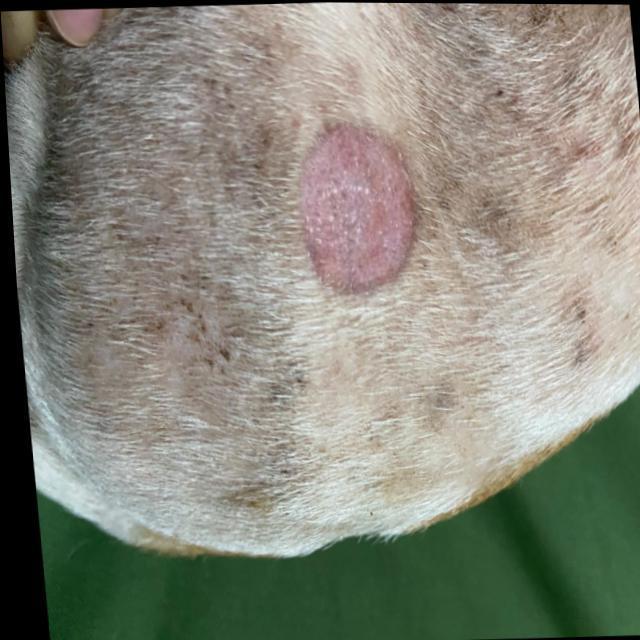
Canine ringworm (Dermatophytosis) — fungal infection caused by Microsporum or Trichophyton. Presents with circular alopecia, scaling, crusting, and broken hairs.